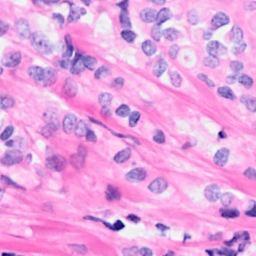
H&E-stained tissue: Breast